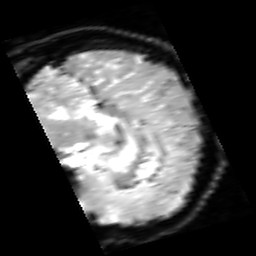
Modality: inplaneT2
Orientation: sagittal
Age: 41
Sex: female